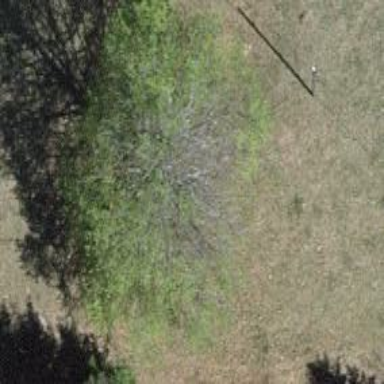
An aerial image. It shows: Deciduous broadleaved tree.